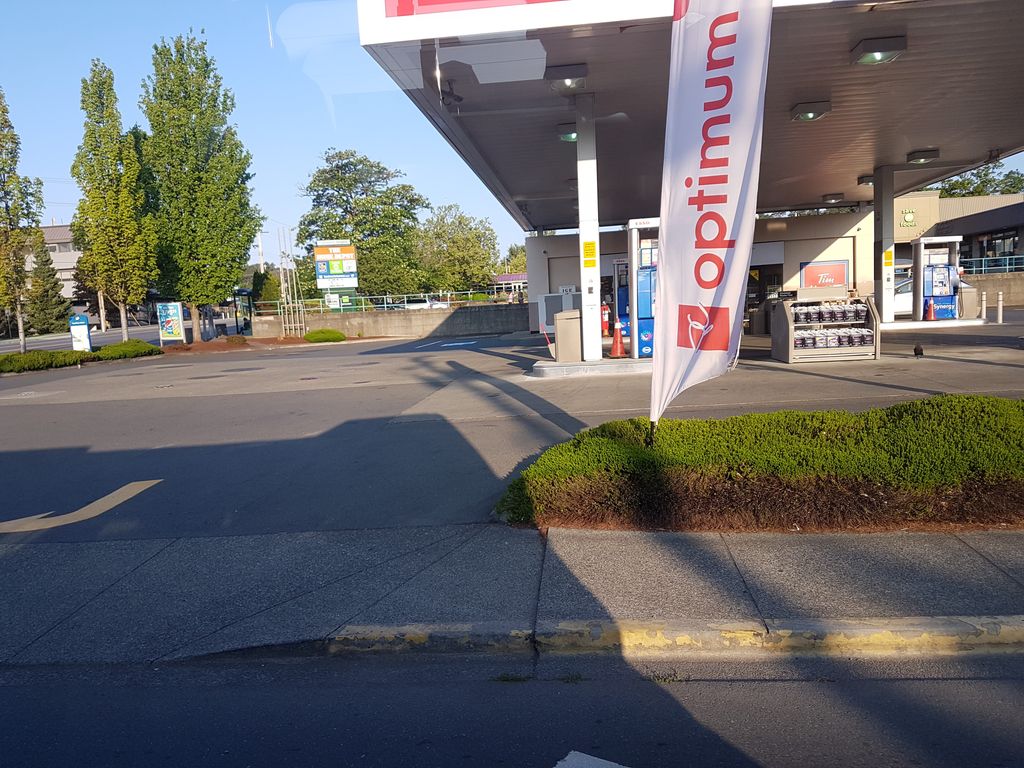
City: victoria